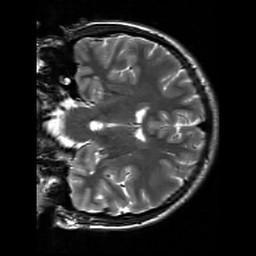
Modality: T2w
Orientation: coronal
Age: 19
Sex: male
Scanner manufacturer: siemens
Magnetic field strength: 3 T
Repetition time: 7 s
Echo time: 0.09 s